Chest X-ray:
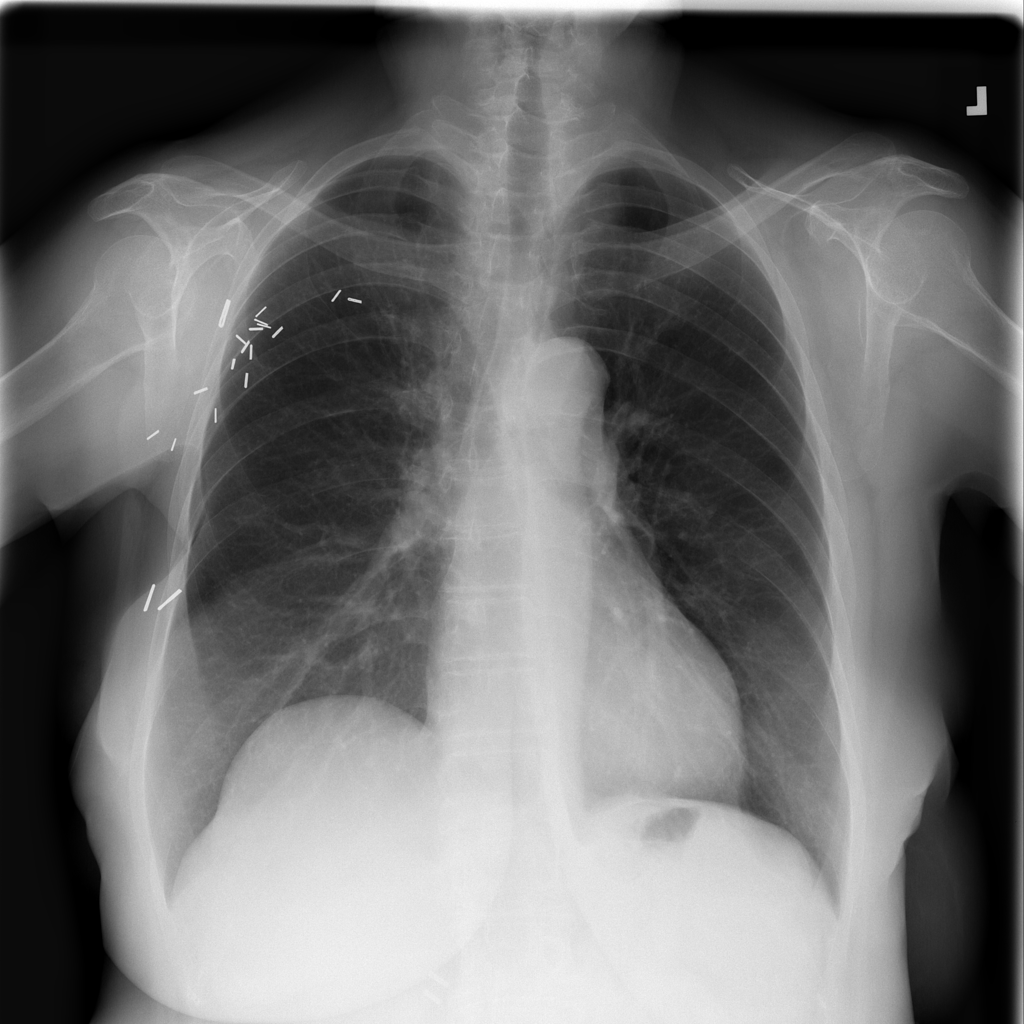
No abnormal finding: yes